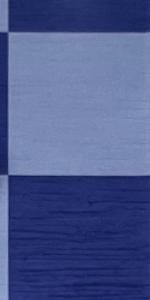
Label: Empty